Question: Not able to create folders in integration services catalog SSIS 2012
Error:

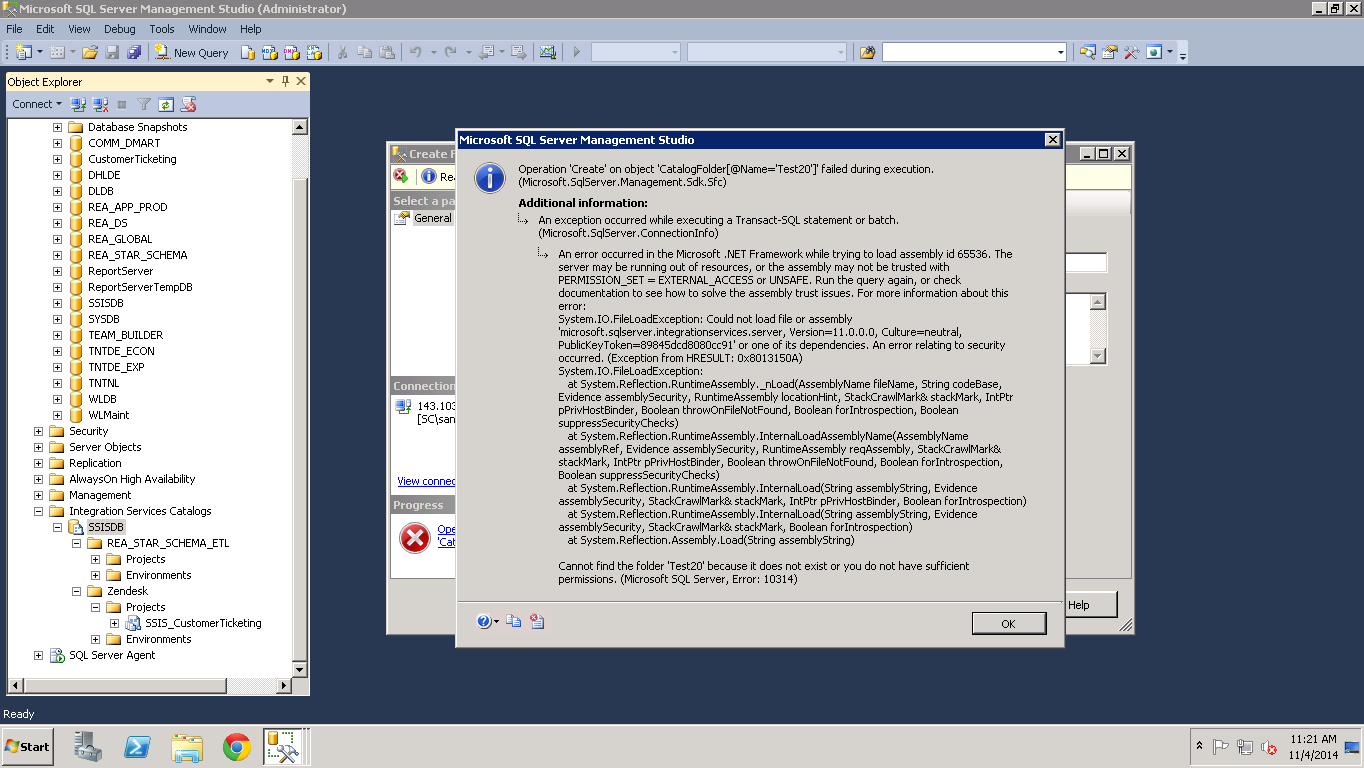
Answer: Now i can create folder in Catalogs
Resolve:
Check the login :##MS_SSISServerCleanupJobLogin##

that needs to be enabled Database RoleMembership for: SSISDB as public